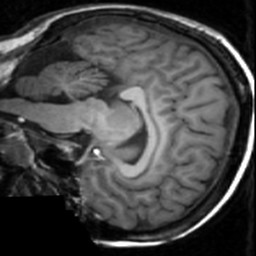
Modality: T1w
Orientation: sagittal
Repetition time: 0.008948 s
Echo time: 0.001784 s